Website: macys
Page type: account-selection
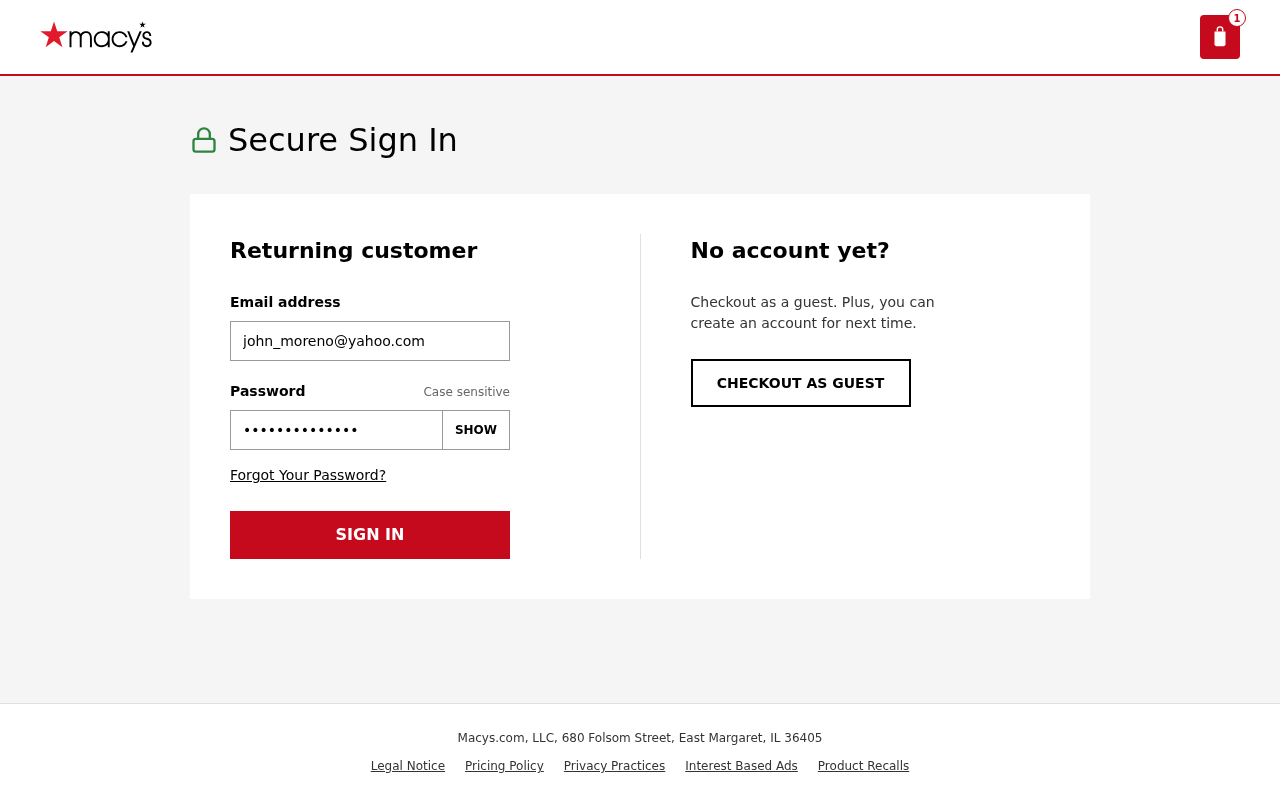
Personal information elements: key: PII_EMAIL
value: john_moreno@yahoo.com
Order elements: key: ORDER_NUM_ITEMS
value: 1